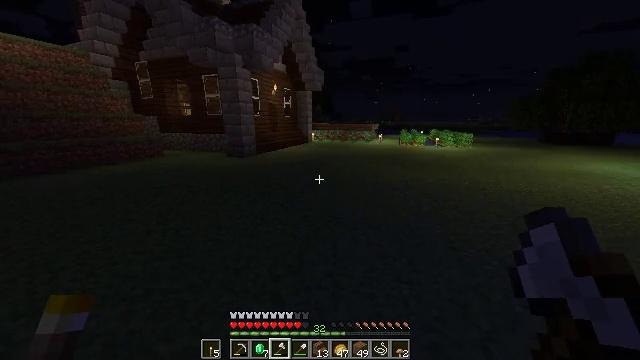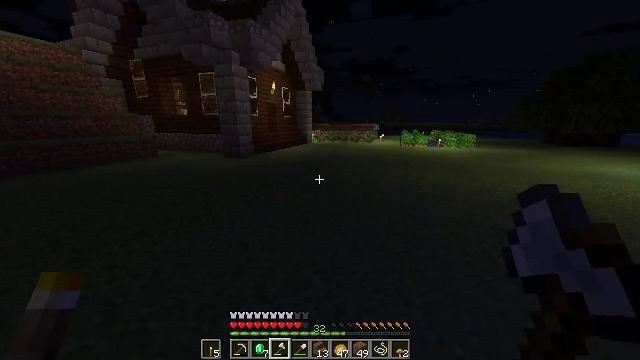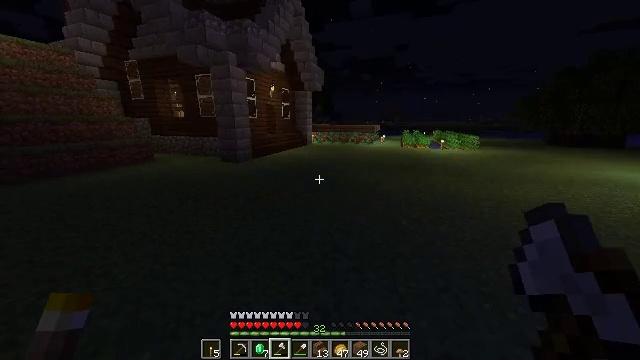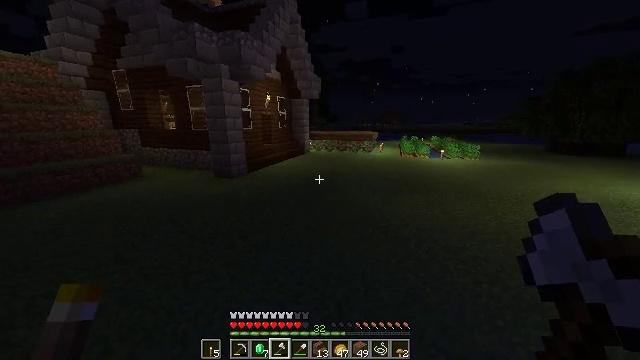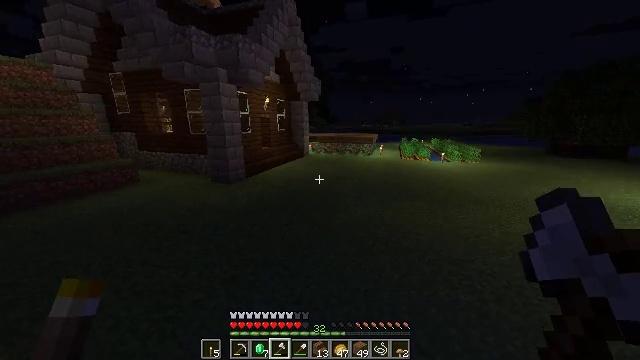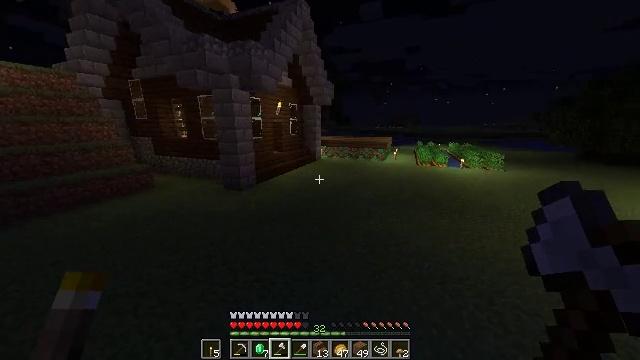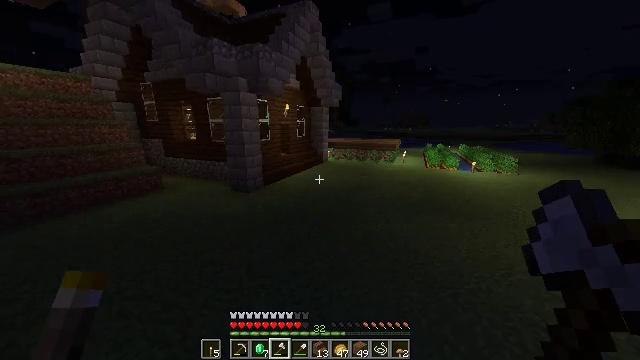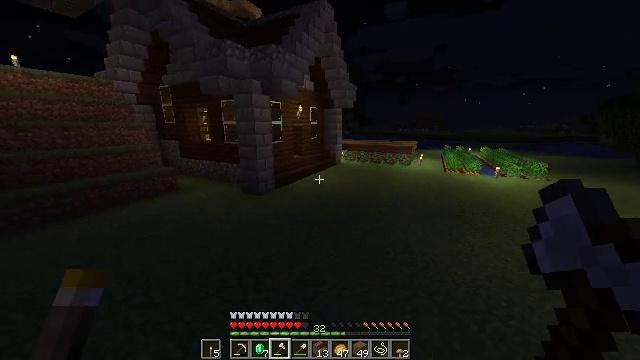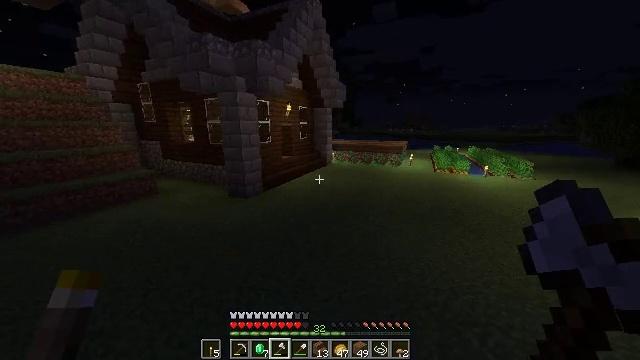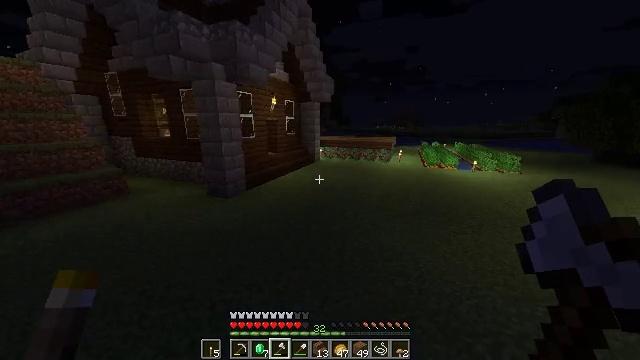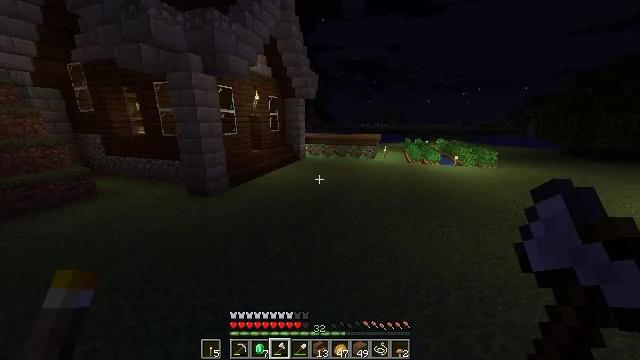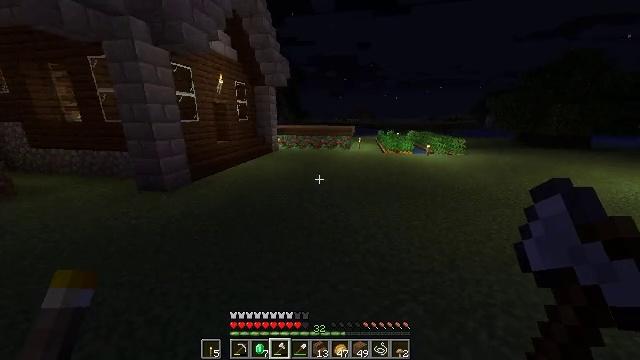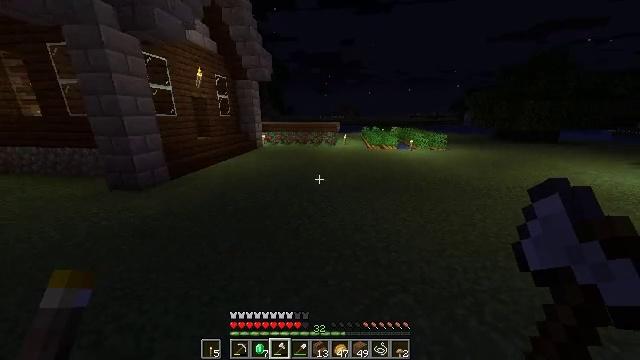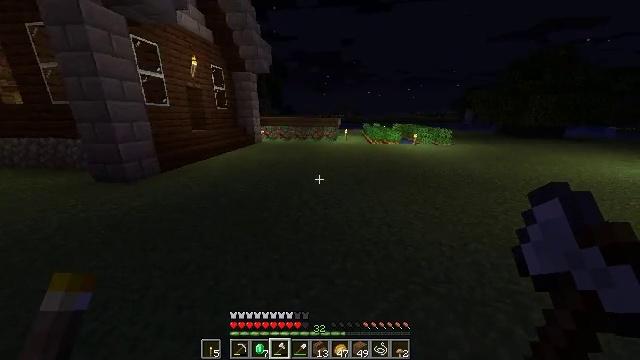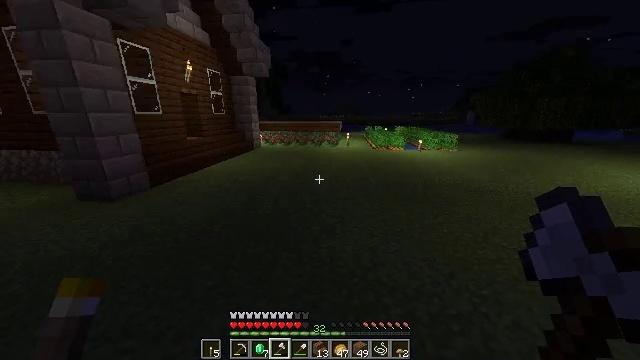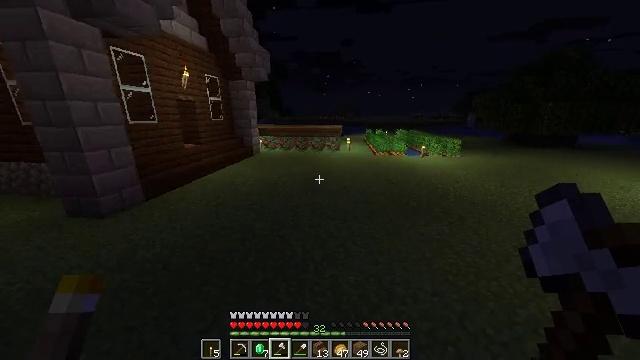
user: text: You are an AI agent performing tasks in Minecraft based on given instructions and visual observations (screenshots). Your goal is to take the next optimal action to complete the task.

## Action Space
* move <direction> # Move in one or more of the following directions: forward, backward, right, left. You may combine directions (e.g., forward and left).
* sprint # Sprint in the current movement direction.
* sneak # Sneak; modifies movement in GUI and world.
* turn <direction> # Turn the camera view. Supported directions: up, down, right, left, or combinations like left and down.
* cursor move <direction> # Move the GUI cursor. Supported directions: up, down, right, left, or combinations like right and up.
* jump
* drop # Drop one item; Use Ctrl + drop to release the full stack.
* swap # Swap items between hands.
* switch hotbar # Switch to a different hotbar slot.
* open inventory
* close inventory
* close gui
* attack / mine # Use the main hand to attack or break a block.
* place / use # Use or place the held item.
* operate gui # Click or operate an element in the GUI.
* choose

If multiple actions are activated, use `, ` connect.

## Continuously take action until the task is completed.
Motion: motion action
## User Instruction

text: Mine the poppy flower.
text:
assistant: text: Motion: move forward
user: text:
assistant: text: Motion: move forward, jump
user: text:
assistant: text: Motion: move forward, jump
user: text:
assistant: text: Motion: move forward, jump
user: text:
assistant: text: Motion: move forward, turn left, jump
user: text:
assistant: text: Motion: move forward, turn left, jump
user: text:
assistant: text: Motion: move forward, turn left, jump
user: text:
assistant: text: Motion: move forward, turn right, jump
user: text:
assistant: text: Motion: move forward, turn right, jump
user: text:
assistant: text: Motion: move forward, turn right, jump
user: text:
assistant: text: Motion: move forward, turn right, jump
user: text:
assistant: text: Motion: move forward, sprint, turn right, jump
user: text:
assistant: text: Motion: move forward, sprint, jump
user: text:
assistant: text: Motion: move forward, sprint, jump
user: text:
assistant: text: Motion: move forward, sprint, jump
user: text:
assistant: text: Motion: move forward, jump
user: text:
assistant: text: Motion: move forward, jump
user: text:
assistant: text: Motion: move forward, turn left, jump
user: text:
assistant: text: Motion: move forward, turn left, jump
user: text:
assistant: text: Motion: move forward, turn left, jump
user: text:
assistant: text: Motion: move forward, turn left, jump
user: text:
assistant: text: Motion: move forward, turn left, jump
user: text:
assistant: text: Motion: move forward, turn left, jump
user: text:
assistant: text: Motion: move forward, turn left, jump
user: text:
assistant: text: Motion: move forward, sprint, jump
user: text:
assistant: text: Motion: move forward, sprint, jump
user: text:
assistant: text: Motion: move forward, sprint, jump
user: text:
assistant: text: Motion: move forward, sprint, jump
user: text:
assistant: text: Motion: move forward, jump
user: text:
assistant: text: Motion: move forward, turn left, jump